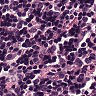
Metastatic tissue present: no